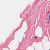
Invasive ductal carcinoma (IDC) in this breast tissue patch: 0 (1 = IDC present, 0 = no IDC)